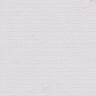
Metastatic tissue present: no